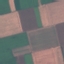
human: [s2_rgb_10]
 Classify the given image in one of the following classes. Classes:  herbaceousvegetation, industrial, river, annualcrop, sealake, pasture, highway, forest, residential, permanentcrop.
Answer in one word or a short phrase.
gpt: AnnualCrop